九年级 · 画法几何学
(本小题8.0分)

已知, 如图, $A B$ 是 $\odot O$ 的直径, 弦 $C D \perp A B$ 于点 $E, G$ 是 $\overparen{A C}$ 上一点, $A G$ 与 $D C$ 的延长线交于点 $F$.

(1)如 $C D=8, B E=2$, 求 $\odot O$ 的半径长;

(2)求证: $\angle F G C=\angle A G D$.

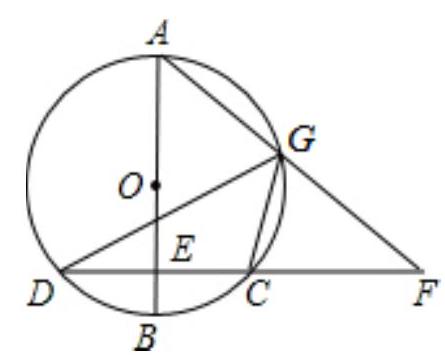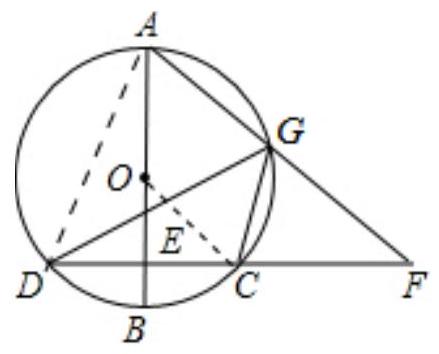
答案: (1)解：连接 $O C$. 设 $\odot O$ 的半径为 $R$.

$\because C D \perp A B$,

$\therefore D E=E C=4$,

在Rt $\triangle O E C$ 中, $\because O C^{2}=O E^{2}+E C^{2}$,

$\therefore R^{2}=(R-2)^{2}+4^{2}$,

解得 $R=5$.

(2)证明: 连接 $A D$,

$\because$ 弦 $C D \perp A B$

$\therefore \overparen{A D}=\overparen{A C}$,

$\therefore \angle A D C=\angle A G D$,

$\because$ 四边形 $A D C G$ 是圆内接四边形,
$\therefore \angle A D C=\angle F G C$,

$\therefore \angle F G C=\angle A G D$.


解析: 【分析】

本题考查的是圆周角定理和垂径定理的应用, 掌握圆周角定理、垂径定理是解题的关键, 学会添加常用辅助线.

(1)连接 $O C$. 设 $\odot O$ 的半径为 $R$.在 $R t \triangle O E C$ 中, 根据 $O C^{2}=O E^{2}+E C^{2}$, 构建方程即可解决问题;

(2)连接 $A D$, 根据垂径定理得到 $\overparen{A D}=\overparen{A C}$, 根据圆周角定理得到 $\angle A D C=\angle A G D$, 根据圆内接四边形的性质证明即可.